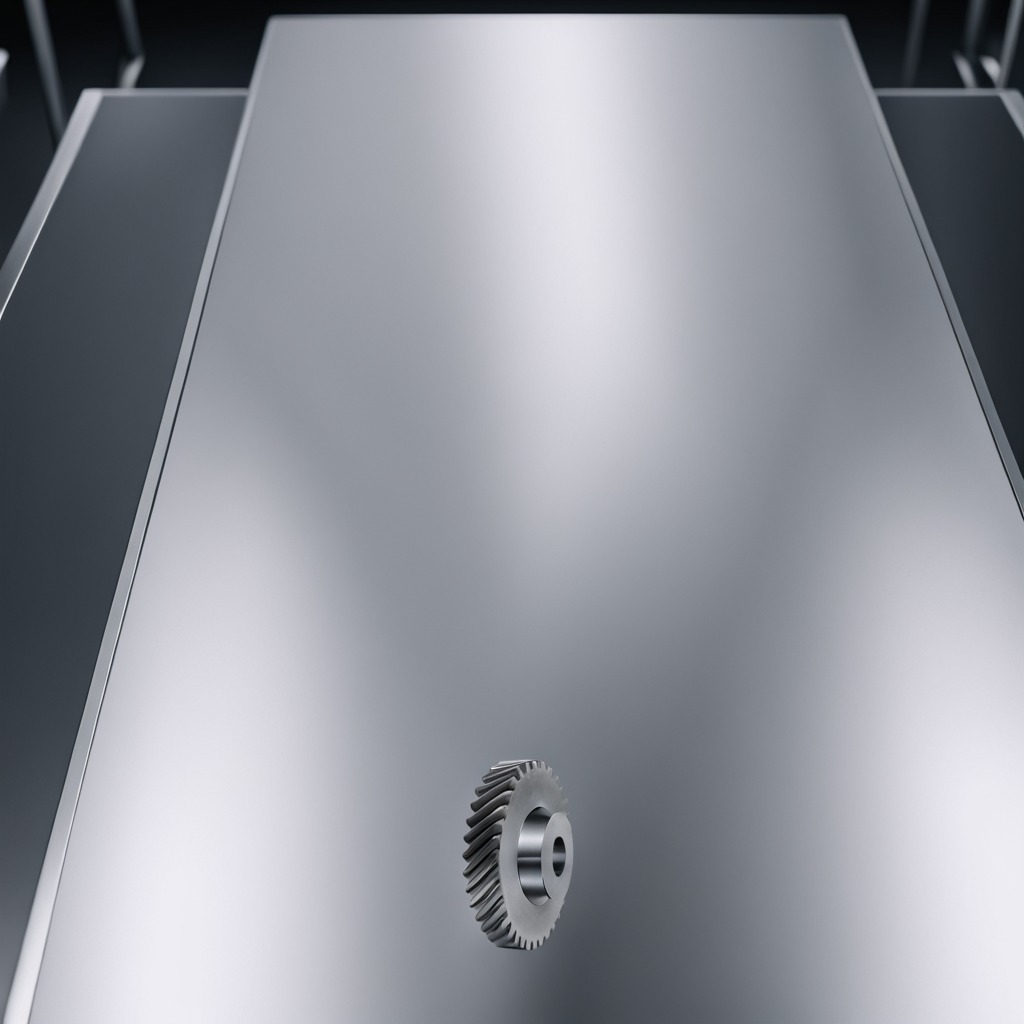
A steel gear with teeth lies on the stainless steel table.